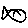
Label: fish